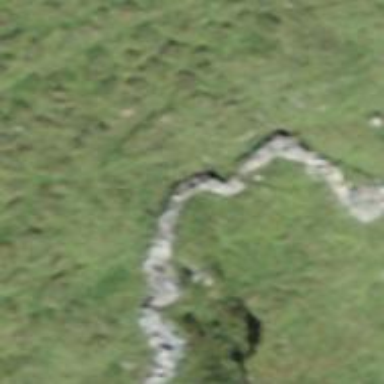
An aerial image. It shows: Dry stone wall barrier.